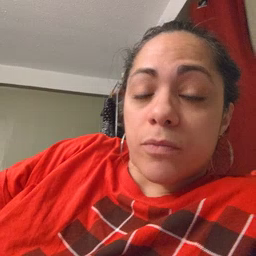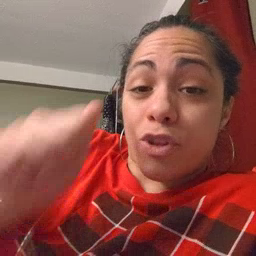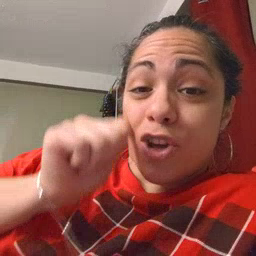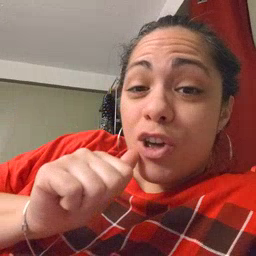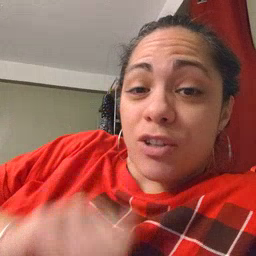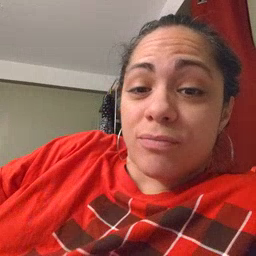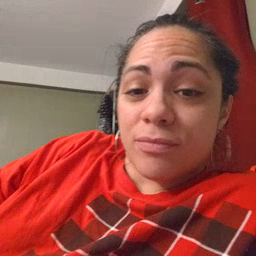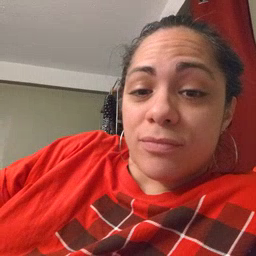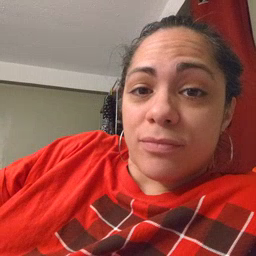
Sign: girl